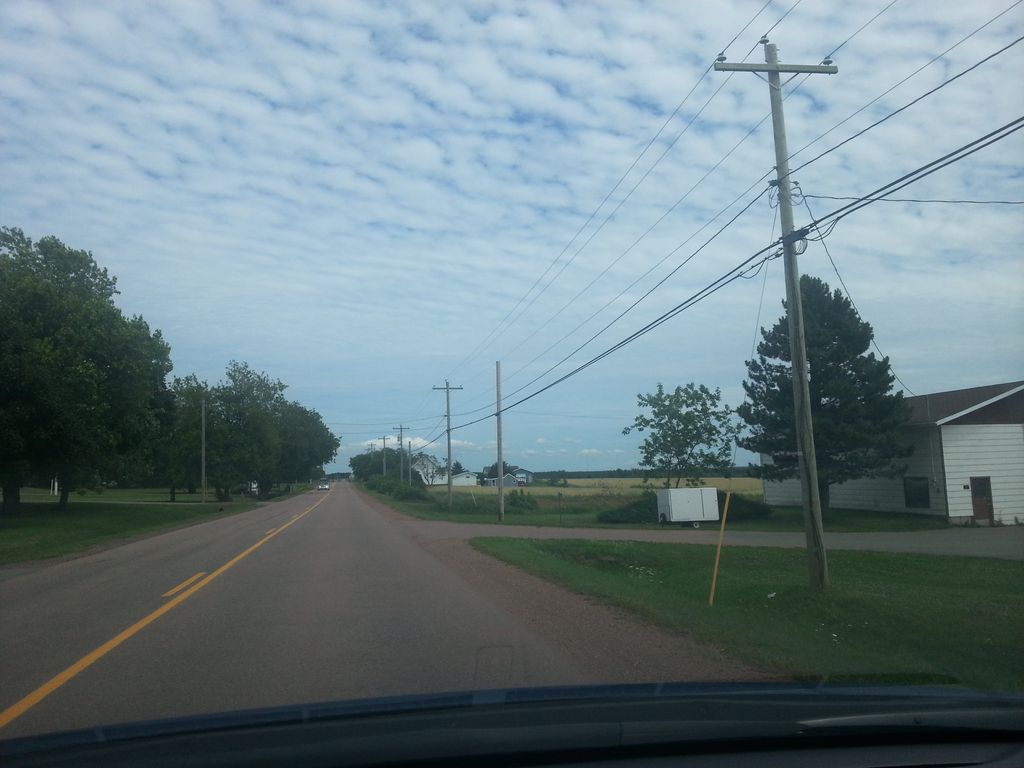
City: charlottetown